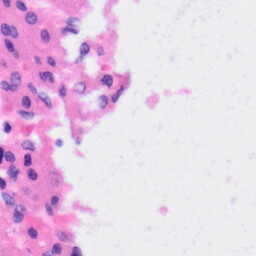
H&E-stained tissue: Liver